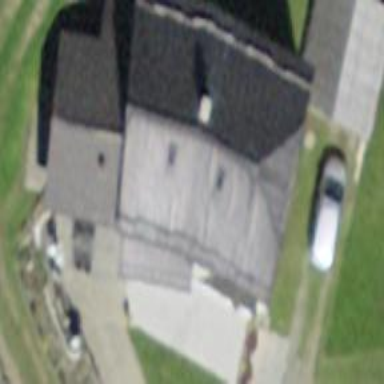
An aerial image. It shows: Building with tiled roof.